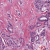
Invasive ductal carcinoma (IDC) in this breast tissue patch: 1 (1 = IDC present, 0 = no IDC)